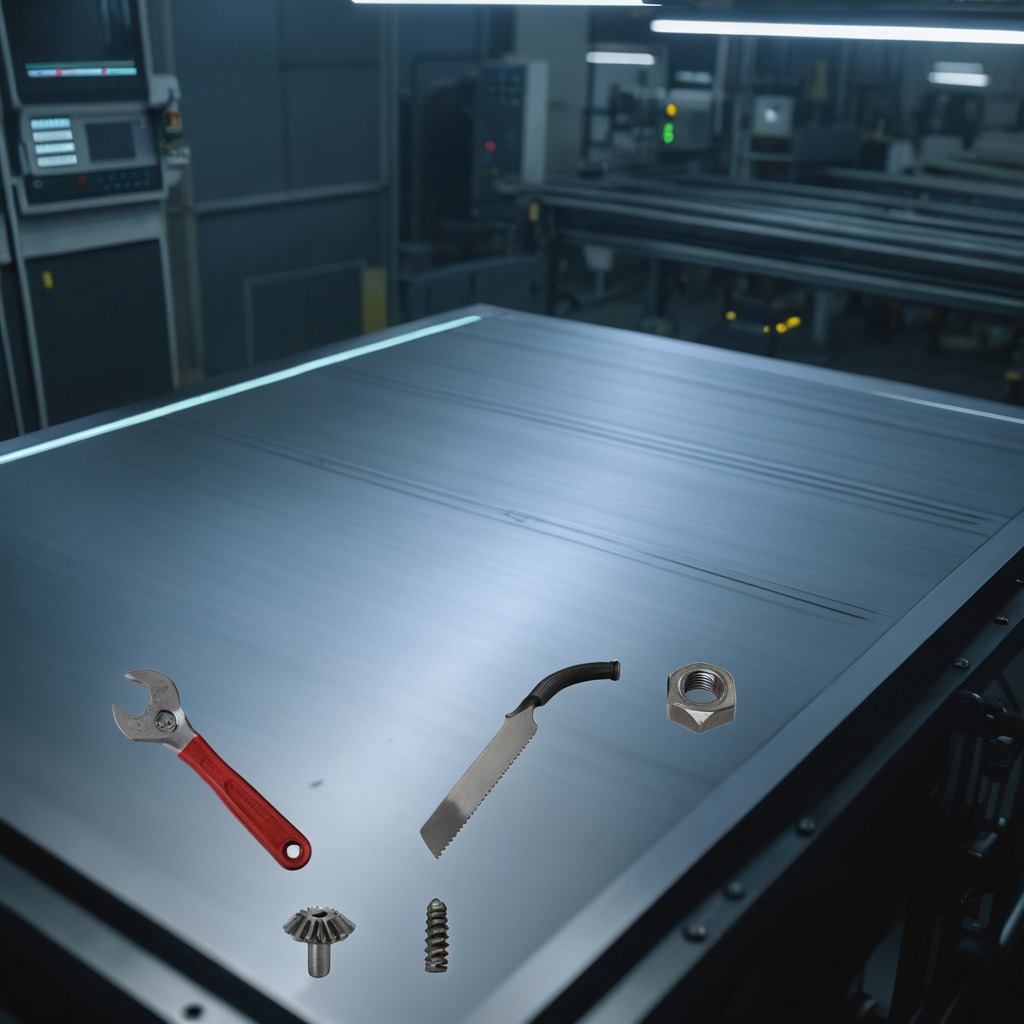
A metal gear with teeth, a metal machine screw, a metal saw, a metal nut, and a wrench are lying on the metal table in a machine shop under fluorescent lights.